Question: I'm trying to learn NH (ver. 3.2) and am having problems understanding some of the mapping choices. Scott Findlater has posted his fully working skeleton for sexy Loquacious NH <URL> will be based in his sample.
Here is the domain model (pic not part of his sample but included here for clarity):

His category class looks like this:
'''
public class Category : Entity
{
public Category()
{
Products = new List<Product>();
SubCategories = new List<Category>();
}
public virtual string Name { get; set; }
public virtual string Description { get; set; }
public virtual Category Parent { get; set; }
public virtual IEnumerable<Category> SubCategories { get; set; }
public virtual IList<Product> Products { get; set; }
}
'''
and his mapping class like this:
'''
class CategoryMap : ClassMapping<Category>
{
public CategoryMap()
{
// **************************************************
// Mapping of Id here will take precedence over the
// global conventions configured in the ModelMapper.
// **************************************************
//Id(x => x.Id, map =>
//{
// map.Column("Id");
// map.Generator(Generators.GuidComb);
//});
Property(x => x.Name, m => m.Length(450));
Property(x => x.Description, m => m.Length(2000));
Set(x => x.SubCategories, set =>
{
set.Key(k => k.Column("ParentCategoryId"));
set.Inverse(true);
} ,
ce => ce.OneToMany());
ManyToOne(x => x.Parent, manyToOne =>
{
manyToOne.Column("ParentCategoryId");
manyToOne.Lazy(LazyRelation.NoLazy);
manyToOne.NotNullable(false);
});
Set(x => x.Products, set =>
{
set.Key(key =>
{
key.Column("ProductId");
key.ForeignKey("FK_Product_Category_ProductId");
});
set.Table("Product_Category");
},
ce => ce.ManyToMany(m => m.Column("CategoryId")));
}
}
'''
Now, for the questions:
1) Why did he chose to map/model Parent property as ManyToOne relationship? Doesn't this suggest that Category can belong to more than one parent category, i.e. any given category (other than the root I suppose) can be spread out among many other parent categories? If so then this is not very clear from the model itself because to me the Parent (as I see it in the class definition) looks like a property of type Category and I'd map it like that. When would you chose approach in this solution v.s. mapping it as a simple property?
2) When I map files, who's (or which) perspective I should be looking from? Seems to me like this is from the inside of the class you are trying to map. So, in this case, when I'm trying map the Category class, I'm only concerned with mapping the "arrows" going out, right?
3) Person creating mapping files must have knowledge outside of what's clear just by looking at a class. Look at how Products property is mapped (ManyToMany relationship). From the class itself it's only clear that Category may belong to many Products but Category doesn't know that it may be contained in many Products. That fact is obvious for the Product class. Now that I've said that seems to me that when I create mapping file(s) I should be looking from the point of view of a class AND then a model.
4) Generally speaking: when do you use .Inverse(), .Cascade() and .Lazy()?
5) What are the differences between mapping using ModelMapper vs ConventionModelMapper? I haven't studied files included in the same project which use the latter method but I wanted to know if there is, other than a preference, an advantage in using one over another.
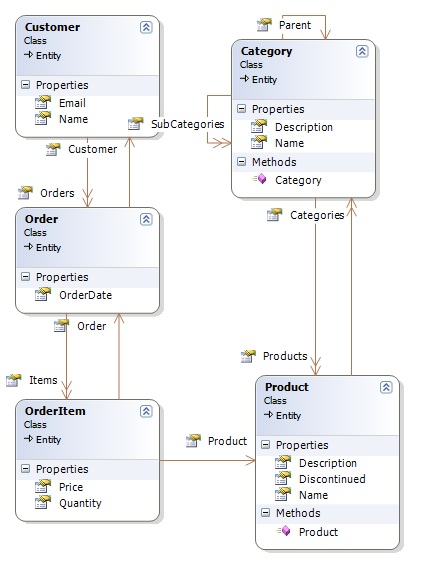
Answer: 1. Scott decided to establish an Ordinary Association(many-to-one) association between a Category and its Parent(another) Category. A many-to-one association gives you access to features such as Cascading and Fetch strategies that you will not find in a property mapping. For example, imagine you want to delete a parent and all its children. Cascades can help you out.
2. If you have an association, you must think about both sides of the association. For example, say you have a bidirectional one-to-many association between 'A' and 'B', you need to pay attention as to which side manages the relationship. When you are writing a mapping for 'A', you think in terms of how 'A' relates to be, and viceversa when mapping 'B'.
3. Your point is a bit unclear to me. However, what you seem to be describing is basic OOP object relationships. A class may have property 'A' that IS a relationship to object 'B' and 'B' in turn may relate to 'C'. Just by looking at 'A' it is impossible to tell that it is transitively related to 'C'. There is nothing wrong with that.
4. Read the documentation. 4.1 Inverse: Defines which side of a bidirectional relationship manages the relationship. 4.2 Cascade: Allows certain operations to cascade to children associations. (e.g. Deletes) 4.3 Lazy: Defines the strategy to load collection. (Eagerly/Lazily)
5. The ConventionalModelMapper is built on top of the ModelMapper and provides convenience methods and default mapping conventions that make the mapping-by-conventions experience easier.